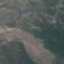
Label: HerbaceousVegetation